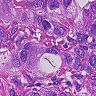
Metastatic tissue present: yes